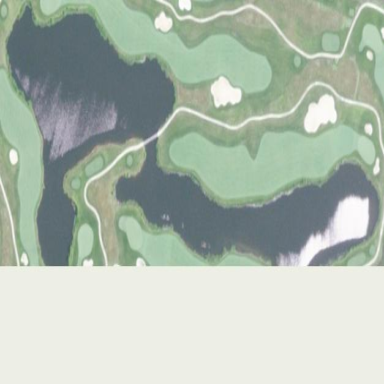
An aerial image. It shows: Pond serving as water hazard on golf course. It is natural feature of the landscape.